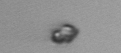
Label: Heterocapsa_rotundata